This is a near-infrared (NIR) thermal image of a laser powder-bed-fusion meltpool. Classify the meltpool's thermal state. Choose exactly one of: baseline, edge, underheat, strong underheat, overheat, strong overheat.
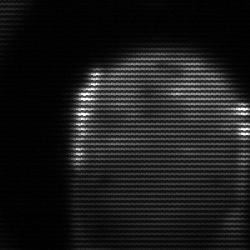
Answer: edge